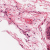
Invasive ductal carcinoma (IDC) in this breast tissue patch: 0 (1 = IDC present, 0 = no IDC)